Question: I'm developing a site using Symfony 1.4.20 but the designer wants things like this image

Each of this is a admin module generate trough task 'doctrine:generate-admin'.
How I achieve this task? I mean works with every from one interface made by tabs?
Based on suggestions made by @antony I do this:
Create a components.class.php inside '/frontend/modules/emisores/actions/components.class.php', add this code inside the class:
'''
class emisoresComponents extends sfComponents {
public function executeIndex(sfWebRequest $request) {
$this->sdriving_emisors = Doctrine_Core::getTable('SdrivingEmisor')->createQuery('a')->execute();
}
}
'''
Include the component in the view where tabs are created
'''
<?php include_component('emisores'); ?>
'''
But I get this error
> sfComponents initialization failed.
What's wrong?
I'm getting some problems with pagination because I got redirected to module instead of get the pagination inside the tab. I change the component to this:
'''
public function executeIndex(sfWebRequest $request) {
$this->pager = new sfDoctrinePager('SdrivingEmisor', 10);
$this->pager->setQuery(Doctrine_Core::getTable('SdrivingEmisor')->createQuery('a'));
$this->pager->setPage($request->getParameter('page', 1));
$this->pager->init();
}
'''
Then in the view (_index.php) I wrote this:
'''
<?php if (count($pager) > 0): ?>
<table class="table table-condensed table-striped table-bordered table-hover marginBottom">
<thead>
<tr>
<th><?php echo __('Numero') ?></th>
<th>&nbsp;</th>
</tr>
</thead>
<tbody>
<?php foreach ($pager->getResults() as $sdriving_emisor): ?>
<tr>
<td><?php echo $sdriving_emisor->getNumero() ?></td>
<td>
<a href="<?php echo url_for('emisores/edit?idemisor=' . $sdriving_emisor->getIdemisor() . '&idempresa=' . $sdriving_emisor->getIdempresa()) ?>" class="btn btn-success btn-mini">Editar</a>
<a href="<?php echo url_for('emisores/delete?idemisor=' . $sdriving_emisor->getIdemisor() . '&idempresa=' . $sdriving_emisor->getIdempresa()) ?>" class="btn btn-danger btn-mini">Eliminar</a>
</td>
</tr>
<?php endforeach; ?>
</tbody>
</table>
<?php else: ?>
<div class="alert alert-block">
<h4><?php echo __('Informacion!') ?></h4>
<?php echo __('No se ha creado ningun emisor aun. Haga clic en el boton "Crear Nuevo" para crear uno.') ?>
</div>
<?php endif; ?>
<div class="pagination">
<strong><?php echo count($pager) ?></strong> <?php echo __('emisores encontrados') ?>
<?php if ($pager->haveToPaginate()): ?>
<div class="clearfix"></div>
<ul>
<li><?php echo link_to(__('Anterior'), 'emisores/index?page=' . $pager->getPreviousPage()) ?></li>
<?php $links = $pager->getLinks(); ?>
<?php foreach ($links as $page): ?>
<li>
<?php echo ($page == $pager->getPage()) ? $page : link_to($page, 'emisores/index?page=' . $page); ?>
<?php if ($page != $pager->getCurrentMaxLink()): ?>
<?php endif ?>
</li>
<?php endforeach; ?>
<li><?php echo link_to(__('Siguiente'), 'emisores/index?page=' . $pager->getNextPage()) ?></li>
</ul>
<?php endif; ?>
</div>
'''
But as I said I get redirected to 'emisor' module instead of paginate inside the active tab, any advice?
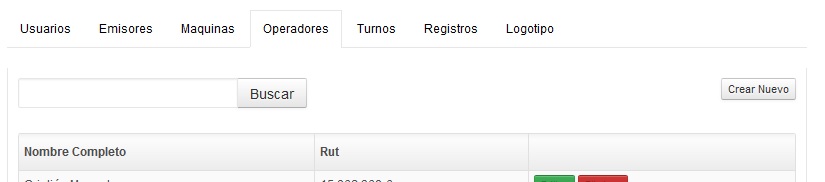
Answer: The fact that you're using tabs shouldn't change much. I'd still create a separate module that handles the CRUD tasks for each tab. You just might need to use partials and embed them into your usario module's template.
So for example, you could store each tab in a '_form.php' partial, and your structure might be something like this:
'''
\app
\admin
\modules
\usario
\actions
\templates
editSuccess.php
_form.php
\emisore
\actions
\templates
_form.php
\maquina
\actions
\templates
_form.php
'''
You can include each form partial in your user 'editSuccess.php' template a few different ways. You can create the forms in the user edit action, or use components.
'''
// app\admin\modules\usario\actions\actions.class.php
public function executeEdit(sfWebRequest $request)
{
$usario = // Code to usario;
$this->usario = new UsarioForm($usario);
$emisore = // Code to get emisore;
$this->emisore = new EmisoreForm($emisore);
//...
}
public function executeUpdate(sfWebRequest $request)
{
// ... Do update here
// Keep track of the tab being edited
$this->getUser()->setFlash('activeTab', 'usario');
}
'''
Or create a component class for each of the other modules
'''
// app\admin\modules\maquina\actions\components.class.php
public function executeNew(sfWebRequest $request)
{
$maquina = // Code to get Maquina;
$this->form = new MaquinaForm($maquina);
}
'''
Embed them like this in your template. Also keep track of the tab that was just being edited in your session flash object
'''
<!-- app\admin\modules\usario\templates\editSuccess.php -->
<div class="tab-content<?php echo $sf_user->getFlash('activeTab') == 'usario' ? ' active' : '' ?>">
<?php include_partial('usario/form', array('form' => $usarioForm))); ?>
</div>
<div class="tab-content<?php echo $sf_user->getFlash('activeTab') == 'emisore' ? ' active' : '' ?>">
<?php include_partial('emisore/form', array('form' => $emisoreForm))); ?>
</div>
<div class="tab-content<?php echo $sf_user->getFlash('activeTab') == 'maquina' ? ' active' : '' ?>">
<?php include_component('maquina', 'form'); ?>
</div>
'''